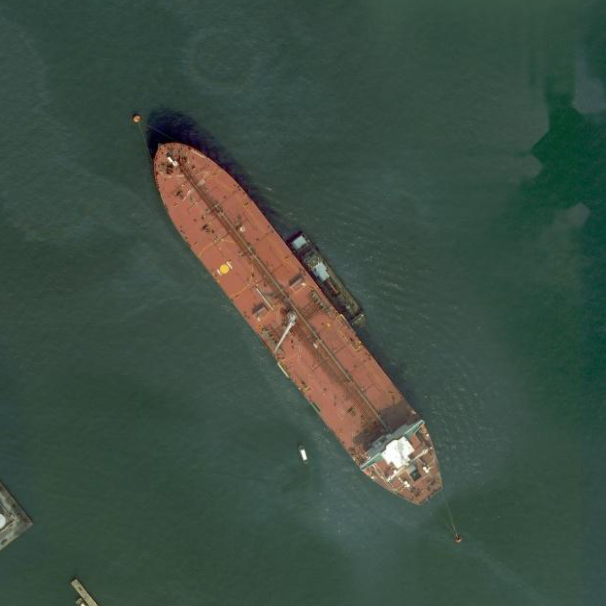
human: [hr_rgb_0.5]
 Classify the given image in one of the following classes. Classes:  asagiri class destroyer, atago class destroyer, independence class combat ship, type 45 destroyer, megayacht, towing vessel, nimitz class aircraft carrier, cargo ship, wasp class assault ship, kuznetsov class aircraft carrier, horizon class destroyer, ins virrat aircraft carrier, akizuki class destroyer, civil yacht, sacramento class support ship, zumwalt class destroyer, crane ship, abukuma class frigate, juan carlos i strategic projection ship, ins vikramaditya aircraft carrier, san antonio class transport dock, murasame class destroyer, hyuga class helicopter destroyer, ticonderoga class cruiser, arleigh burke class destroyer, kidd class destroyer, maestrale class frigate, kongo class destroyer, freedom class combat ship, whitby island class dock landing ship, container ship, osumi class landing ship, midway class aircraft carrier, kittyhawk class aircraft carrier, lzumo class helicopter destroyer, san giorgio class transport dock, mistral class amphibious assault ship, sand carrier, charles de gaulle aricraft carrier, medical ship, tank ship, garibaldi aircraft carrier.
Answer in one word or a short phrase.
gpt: Tank ship